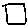
Label: square